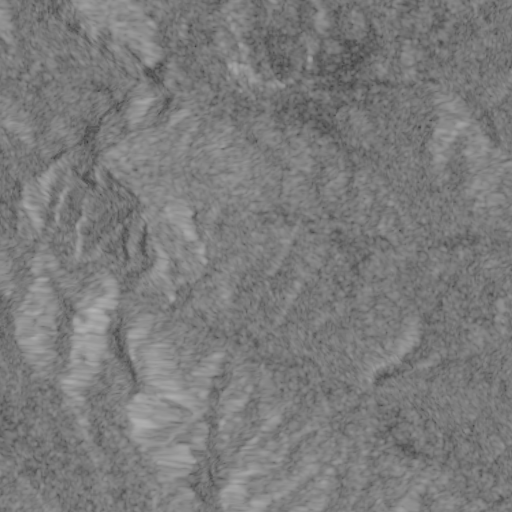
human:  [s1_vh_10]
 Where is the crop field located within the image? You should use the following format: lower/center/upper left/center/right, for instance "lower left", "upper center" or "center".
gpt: The crop field is located in the upper right of the image.
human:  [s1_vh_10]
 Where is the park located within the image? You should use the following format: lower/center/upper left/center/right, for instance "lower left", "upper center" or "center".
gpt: The park is located in the upper center of the image.
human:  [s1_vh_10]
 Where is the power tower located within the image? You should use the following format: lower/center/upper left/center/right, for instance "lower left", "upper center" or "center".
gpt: The power tower is located in the upper center of the image.
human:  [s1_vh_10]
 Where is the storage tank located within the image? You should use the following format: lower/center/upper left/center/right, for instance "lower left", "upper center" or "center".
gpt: The storage tank is located in the upper center of the image.
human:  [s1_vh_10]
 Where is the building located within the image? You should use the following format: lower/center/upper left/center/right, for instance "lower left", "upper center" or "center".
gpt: There is no building in the image.

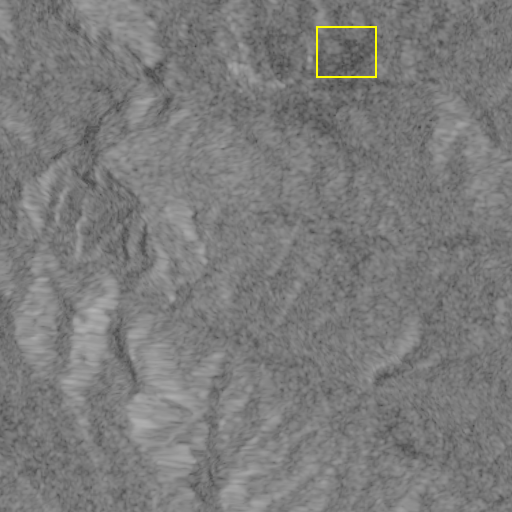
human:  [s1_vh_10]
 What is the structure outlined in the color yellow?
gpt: The structure outlined in yellow is a crop field.
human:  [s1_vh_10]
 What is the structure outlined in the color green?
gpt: There is no green outline.